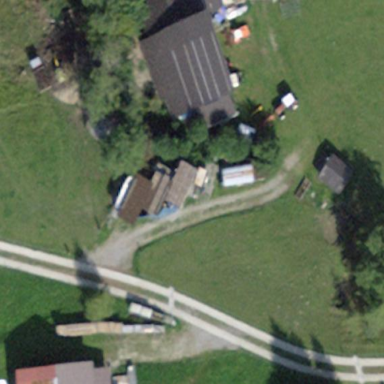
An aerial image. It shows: Rural barn.